Question: I'm using MediaExtractor/MediaCodec to decode a video and render it to a TextureView. As a template, I've used the code from: <URL>
I'd like to be able to playback the video at 2x speed. Luckily, the media encoding/decoding is fast enough so that I can accomplish this by letting the MediaCodec decode every frame, and then only render every other frame to the screen. However this doesn't feel like a great solution, particularly if you want to increase playback by an arbitrary value. For example, at 10x speeds, the Codec is not able to decode frames fast enough to playback every 10th frame at 30 fps.
So instead I'd like control playback by calling MediaExtractor.advance() multiple times to skip frames that don't need to be decoded. For example:
'''
...
mDecoder.queueInputBuffer(inIndex, 0, sampleSize, mExtractor.getSampleTime(), 0);
for (i = 0; i < playbackSpeedIncrease; i++) {
mExtractor.advance();
}
...
'''
With this code, in theory the extractor should only extract every frame, where is defined by the variable 'playbackSpeedIncrease'. For example, if = 5, this should advance past frames 1-4 and only extract frame 5.
However, this does not work in practice. When I run this code, the image rendered to the screen is distorted:
Does anyone know why this is? Any suggestions for better ways to playback videos at an arbitrary speed increase?
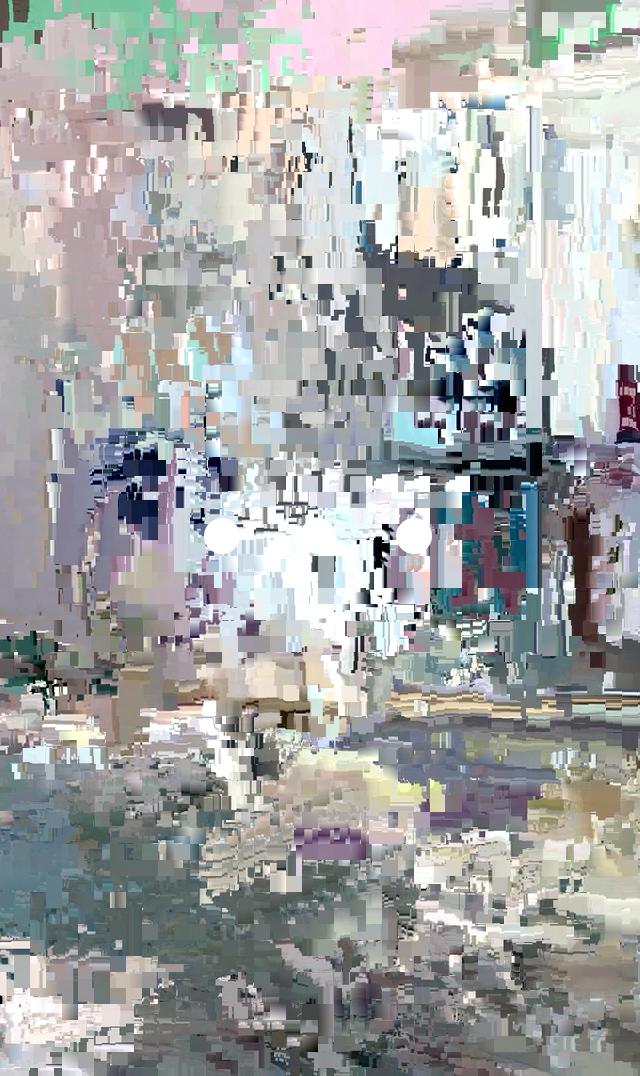
Answer: You can't generally do this with AVC video.
The encoded video has "key" (or "sync" or "I") frames that hold full images, but the frames between key frames hold "diffs" from the previous frames. You can find some articles at wikipedia about video encoding methods, e.g. <URL>. You're getting nasty video because you skipped a key frame and now the diffs are being computed against the wrong image.
If you've ever seen video fast-forward smoothly but fast-reverse clunkily, e.g. on a TiVo, this is why: the video decoder plays forward quickly, but in reverse it just plays the I-frames, holding them on screen long enough to get the desired rate. At "faster" forward/reverse it evens out because the device is just playing I-frames. You can do something similar by watching for the 'SAMPLE_FLAG_SYNC' flag on the frames you get from MediaExtractor.
In general you're limited to either playing the video as fast as the device can decode it, or playing just the key frames. (If you know enough about the layout of a specific video in a specific encoding you may be able to do better, e.g. play the I and P but not the B, but I'm not sure that's even possible in AVC.)
The frequency of I frames is determined by the video encoder. It tends to be one or two per second, but if you get videos from different sources then you can expect the GOP size (group-of-pictures, i.e. how many frames there are between I-frames) to vary.